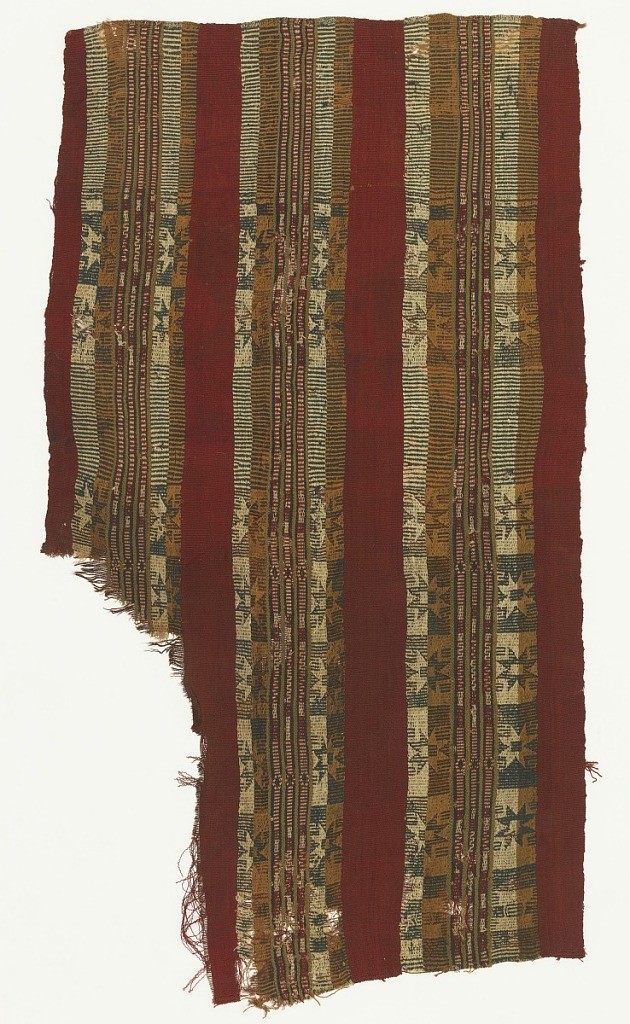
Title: Textile
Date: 1400–1600
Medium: cotton, wool Technique: rib weave; complementary warps; Section A: Complimentary warps, plain weave with inner wefts; Section B: Transposed warps; Section C: Warp faced plain weave
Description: Horizontal bands filled with starts alternating in dark blue on half tan half natural background and contrasting light and dark values. Red bands between ornamented stripes.